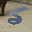
Label: 5